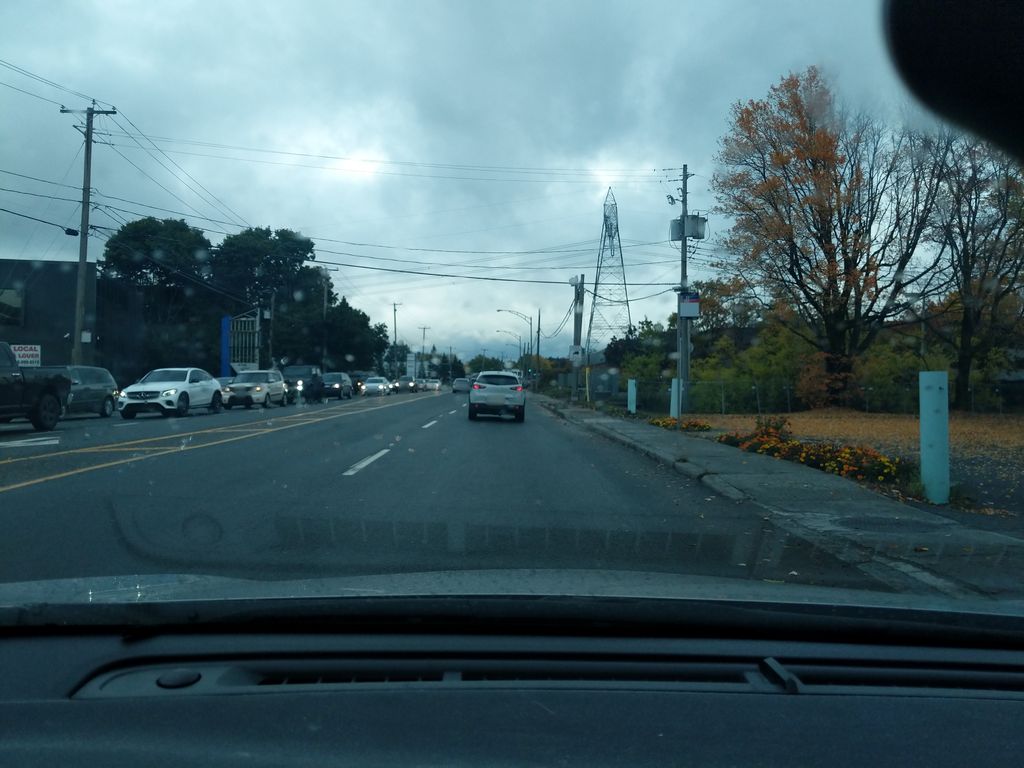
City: quebec_city